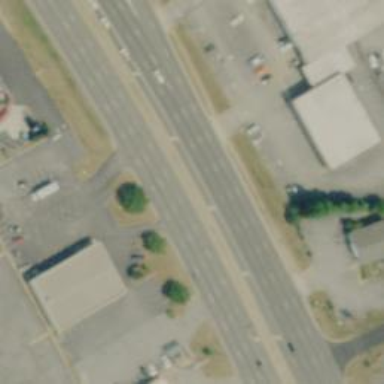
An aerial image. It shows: Asphalt road designated as trunk highway.